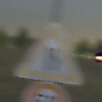
Verkehrszeichen: EinseitigVerengteFahrbahnRechts
Zusatzzeichen unten: Geschwindigkeit50
Umgebung: Outdoor, Nature
Tageszeit: Night
Wetter: Clear
Licht: Natural
Jahreszeit: NotSpecified
Kontrast: HighContrast